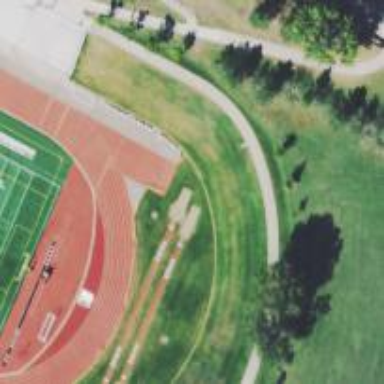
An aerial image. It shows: Track in leisure land.